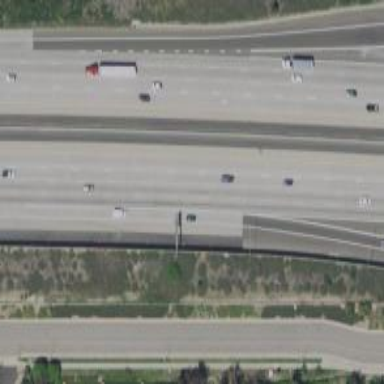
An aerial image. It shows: Motorway link.